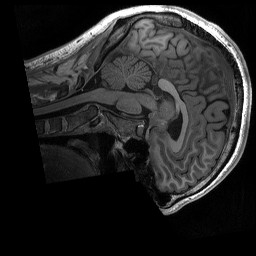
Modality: T1w
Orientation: sagittal
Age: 26
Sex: male
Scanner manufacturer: siemens
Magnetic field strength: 3 T
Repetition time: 2.3 s
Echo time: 0.00298 s